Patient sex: F
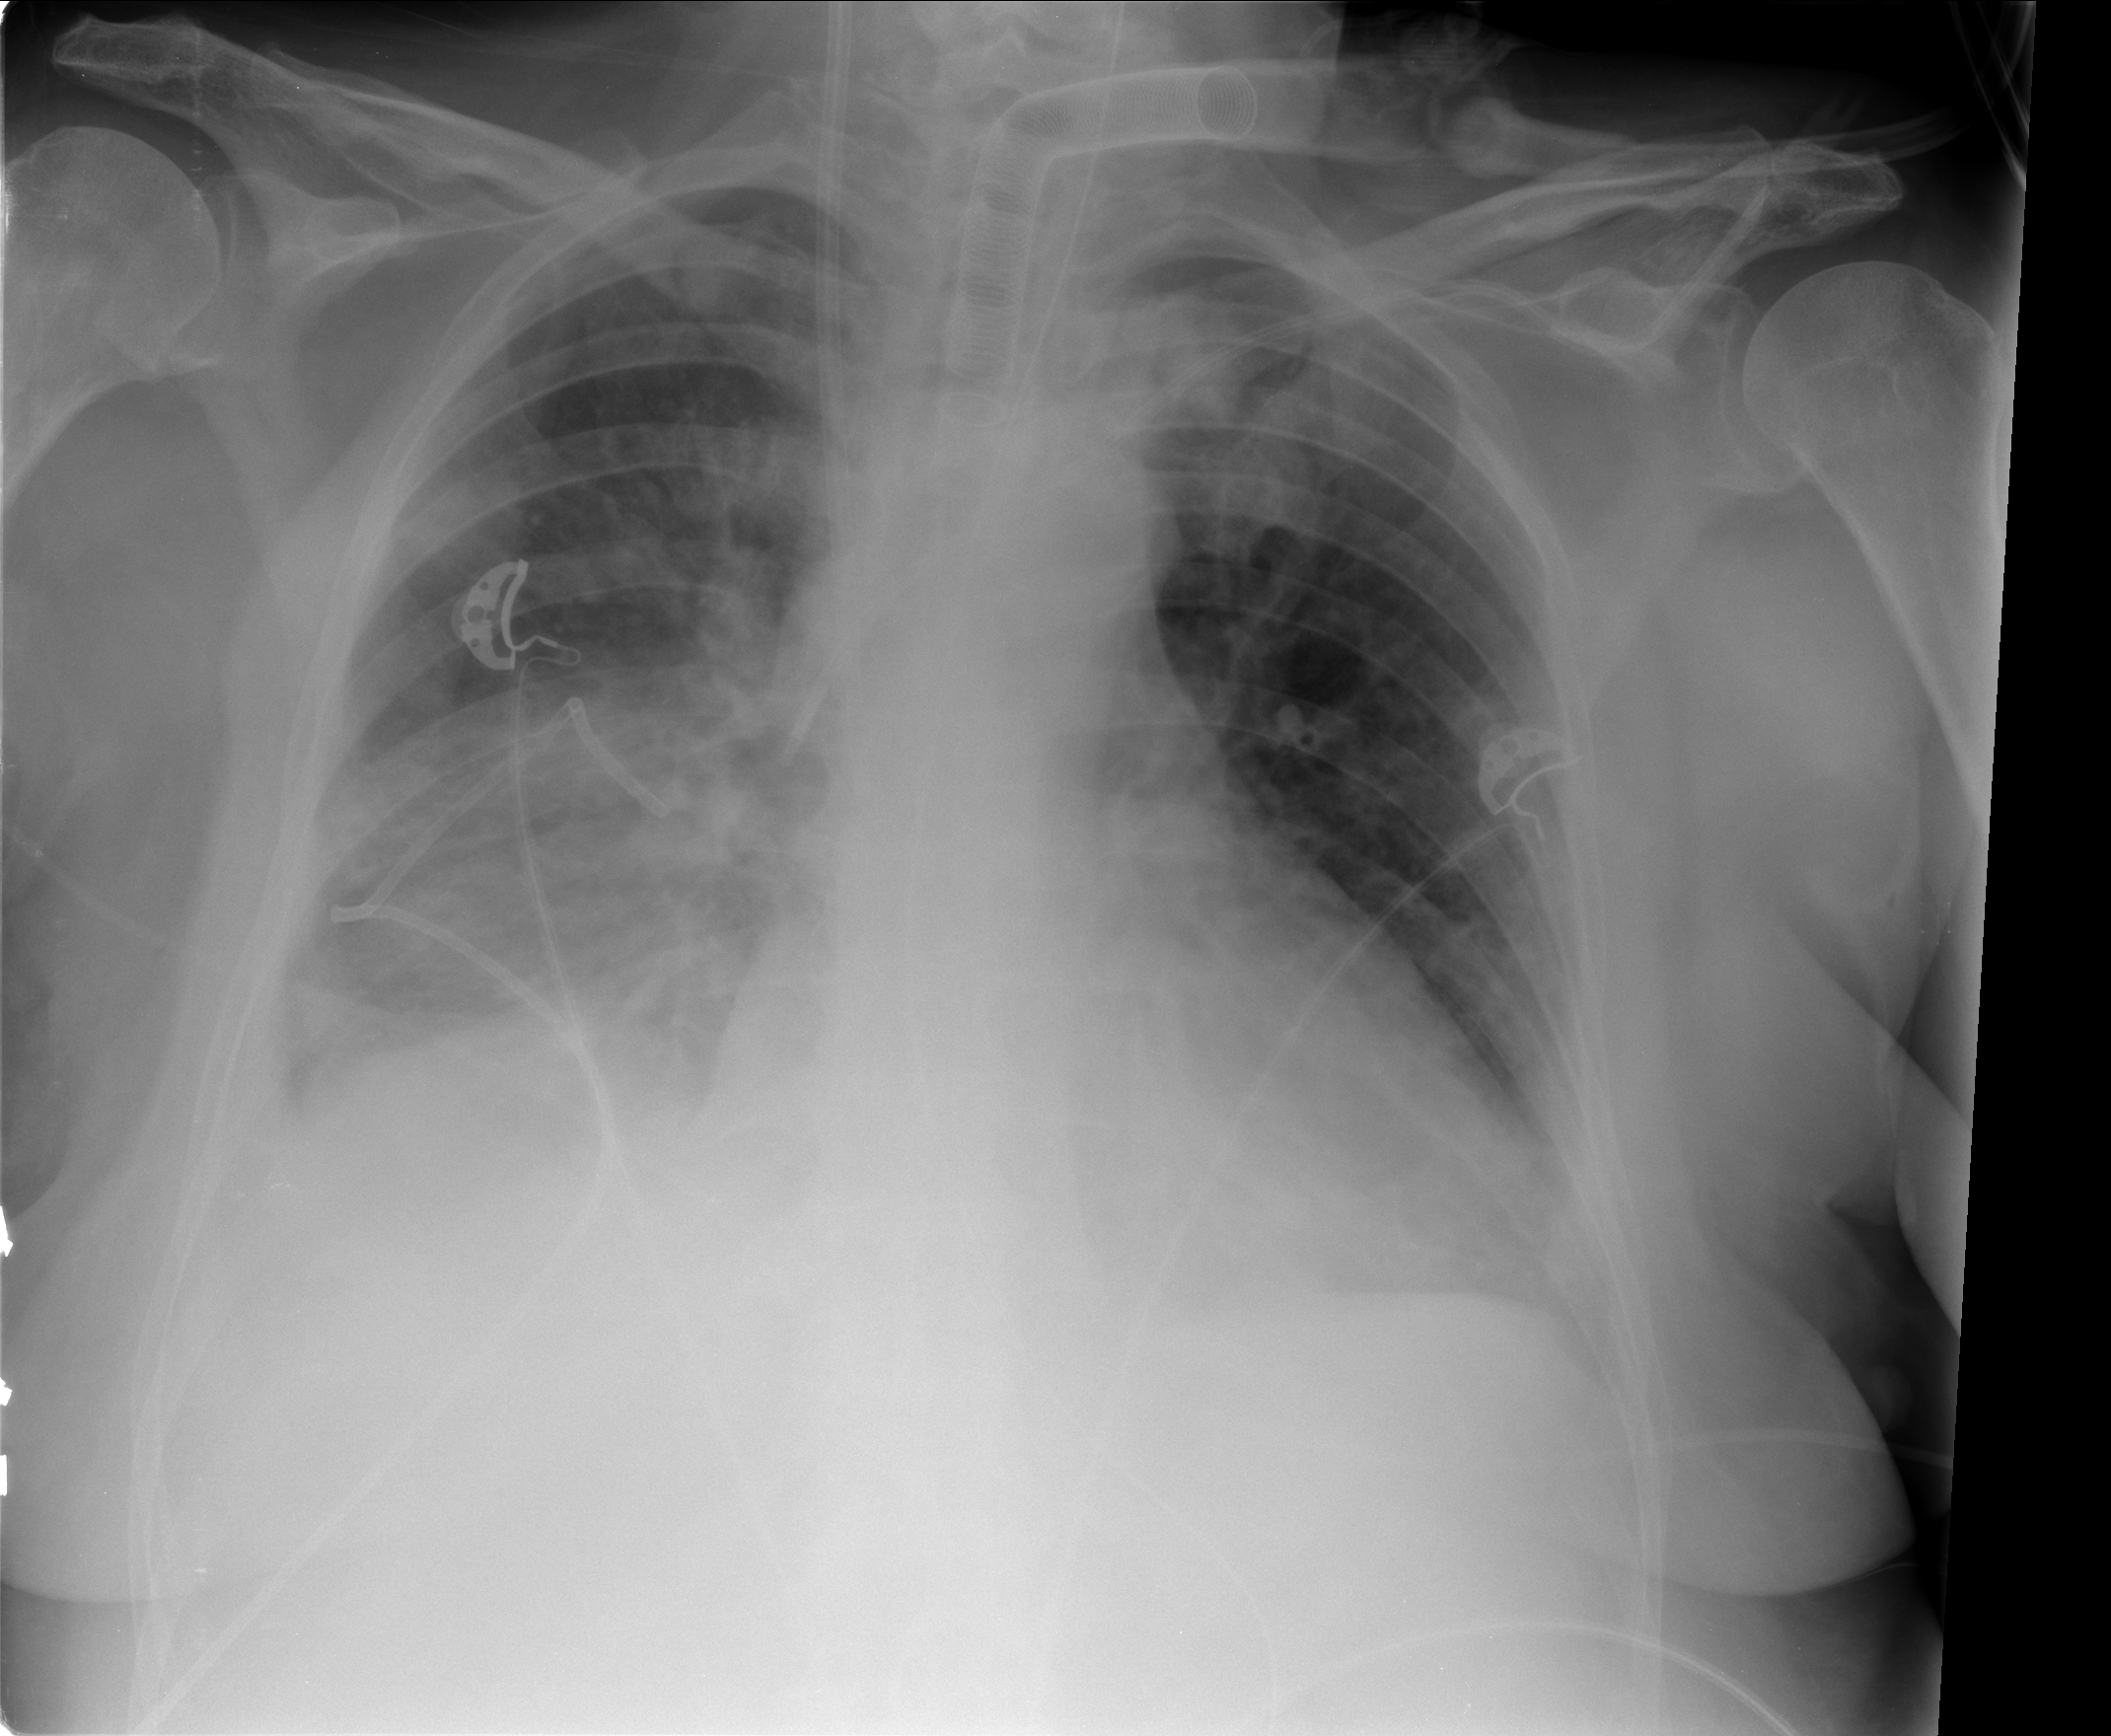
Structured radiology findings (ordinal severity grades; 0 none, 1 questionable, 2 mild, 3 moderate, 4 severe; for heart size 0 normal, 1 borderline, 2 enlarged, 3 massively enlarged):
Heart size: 2
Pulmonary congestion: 2
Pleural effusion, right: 3
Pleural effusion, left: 2
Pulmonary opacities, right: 2
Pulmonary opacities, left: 2
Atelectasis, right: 2
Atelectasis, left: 2